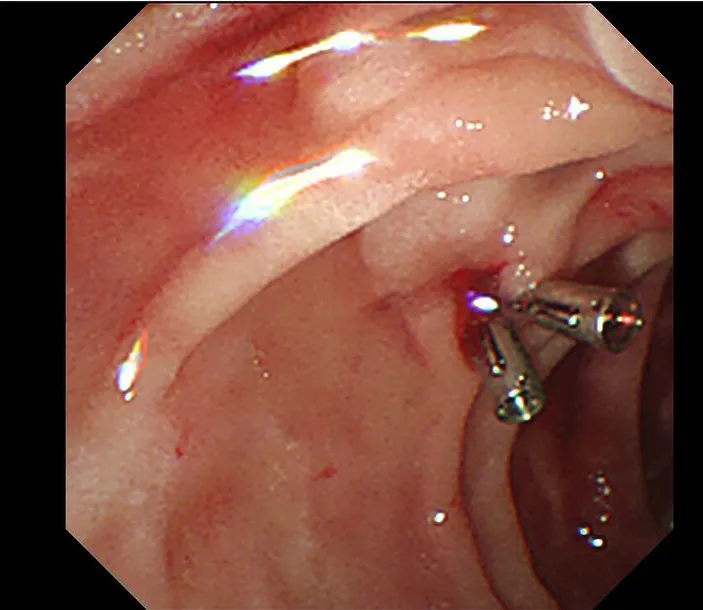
Two titanium clips were placed and the bleeding stopped.
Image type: endoscopy (airway_endoscopy)